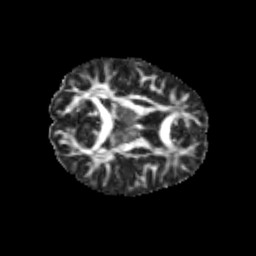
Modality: FA
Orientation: axial
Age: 11
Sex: male
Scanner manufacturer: siemens
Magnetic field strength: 3 T
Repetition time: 3.8 s
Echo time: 0.07 s